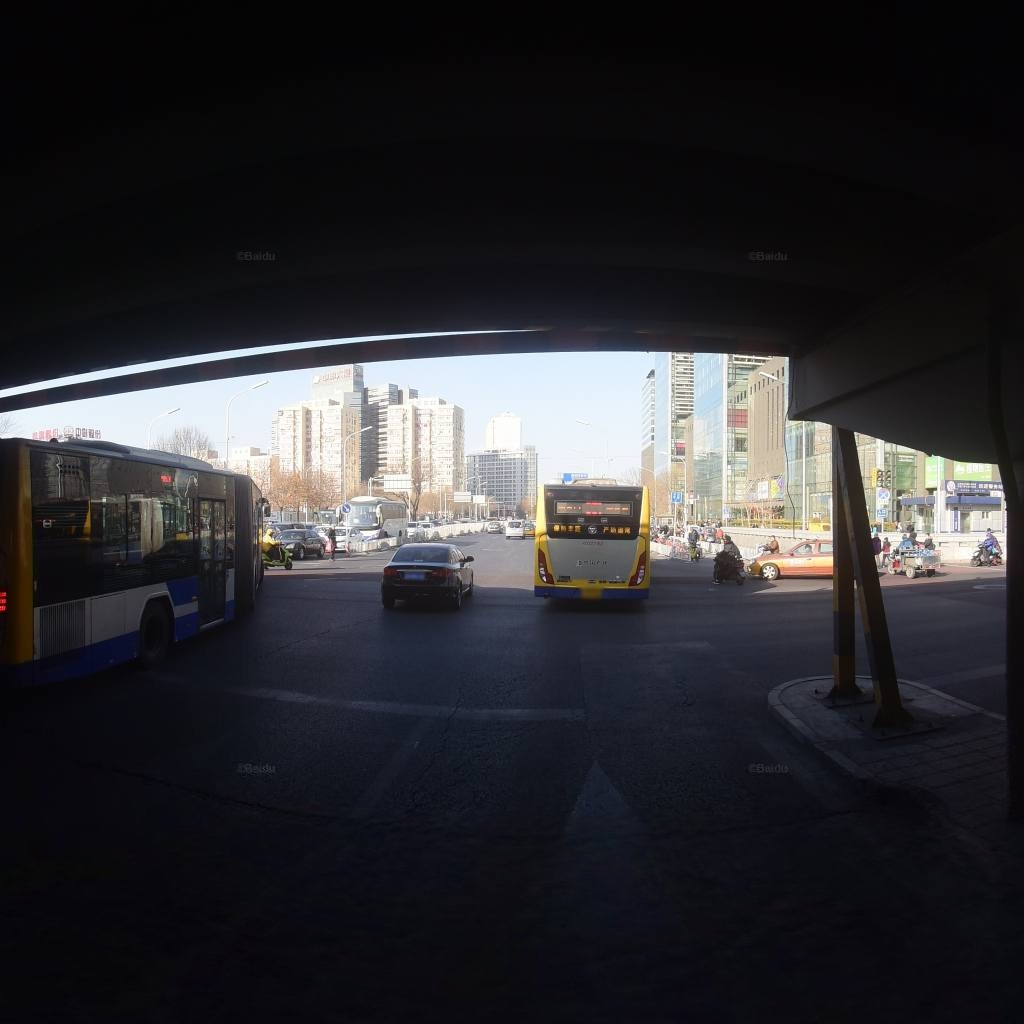
Region: Xicheng
Road damage annotations: transverse crack, alligator crack, longitudinal crack, alligator crack